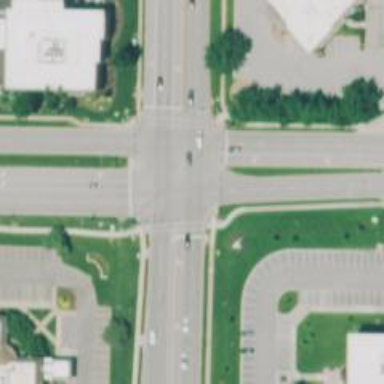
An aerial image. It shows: Marked road crossing.